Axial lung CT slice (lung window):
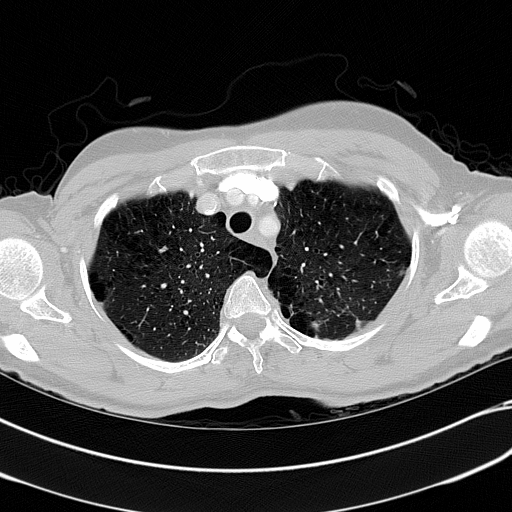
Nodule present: no